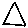
Label: triangle